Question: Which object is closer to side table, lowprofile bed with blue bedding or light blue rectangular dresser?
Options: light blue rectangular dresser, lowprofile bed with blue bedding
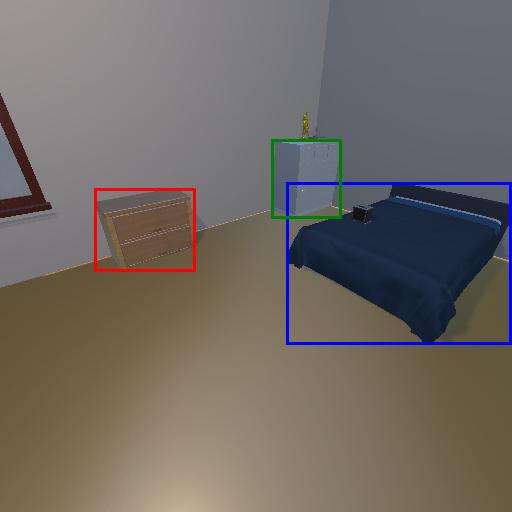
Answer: light blue rectangular dresser